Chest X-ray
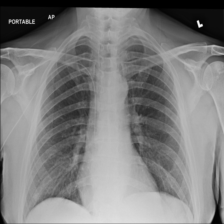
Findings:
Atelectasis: negative
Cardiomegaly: negative
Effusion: negative
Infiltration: negative
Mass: negative
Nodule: negative
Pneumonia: negative
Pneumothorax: negative
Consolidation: negative
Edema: negative
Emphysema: negative
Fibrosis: negative
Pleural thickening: negative
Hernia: negative